Interaction volume radius: 5 \u00c5
Interaction volume height: 30 \u00c5
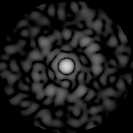
Disorder parameter: 0.8188